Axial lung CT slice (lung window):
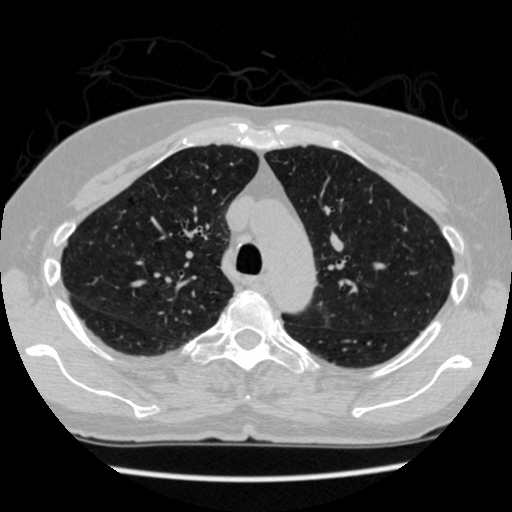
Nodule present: no